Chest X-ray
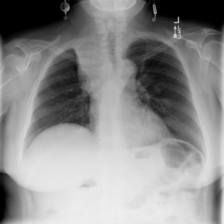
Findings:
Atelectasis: positive
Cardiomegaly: negative
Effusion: negative
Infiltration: negative
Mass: negative
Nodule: negative
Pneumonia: negative
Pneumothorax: negative
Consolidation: negative
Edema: negative
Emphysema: negative
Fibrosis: negative
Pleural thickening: positive
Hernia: negative